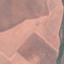
Label: AnnualCrop